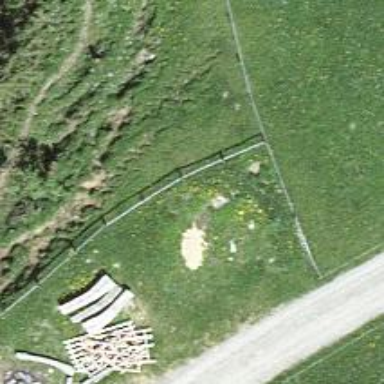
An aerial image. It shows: Bench for seating.